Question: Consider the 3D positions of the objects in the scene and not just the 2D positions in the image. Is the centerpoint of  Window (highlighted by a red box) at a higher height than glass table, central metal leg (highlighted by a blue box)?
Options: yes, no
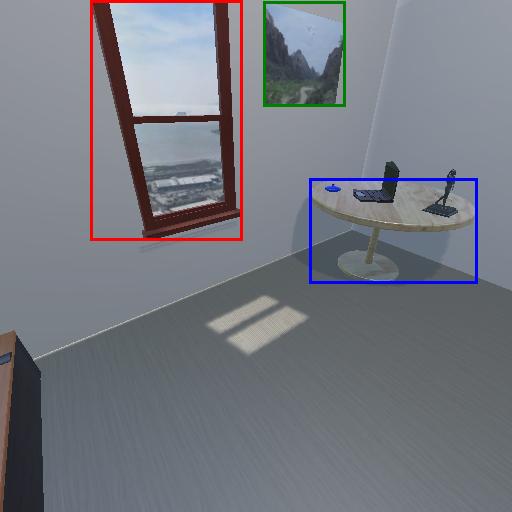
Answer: yes